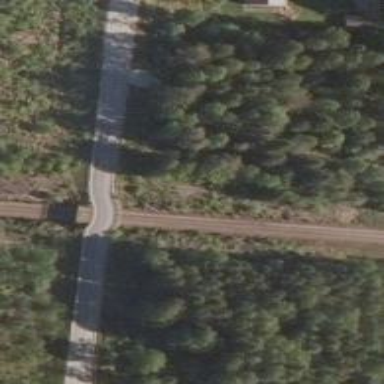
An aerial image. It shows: Cycleway bridge with asphalt surface.